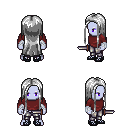
a pixel art fantasy rpg character, male body template, dark elf, purple skin, maroon long-sleeve shirt, metal pants, white extra-long hairstyle, white cloth bandages, ghillies, dagger, four views (front, back, left, right), 2x2 character sprite sheet, small pixel art, hard edges, no anti-aliasing